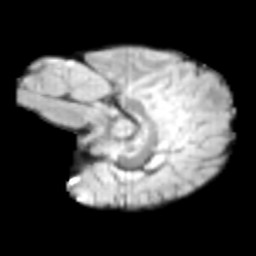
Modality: T2w
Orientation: sagittal
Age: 10
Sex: male
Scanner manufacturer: siemens
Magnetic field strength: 3 T
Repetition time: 3.8 s
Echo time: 0.07 s